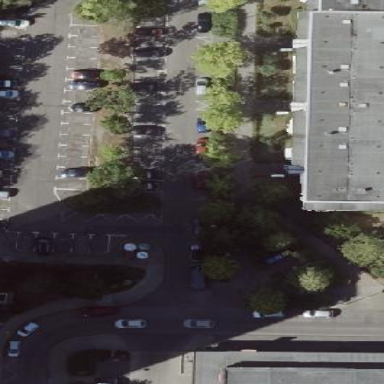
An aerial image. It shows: Parking area with surface.